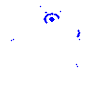
Particle: electron